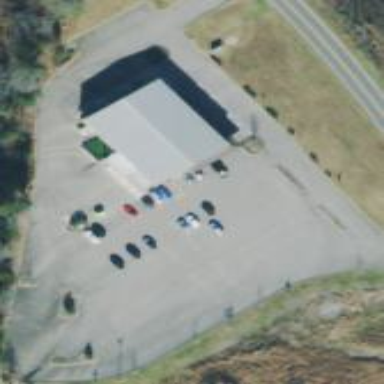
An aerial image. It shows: Parking area with asphalt surface.